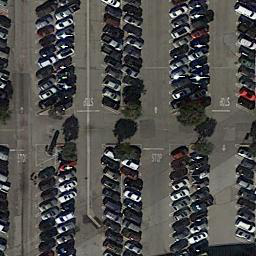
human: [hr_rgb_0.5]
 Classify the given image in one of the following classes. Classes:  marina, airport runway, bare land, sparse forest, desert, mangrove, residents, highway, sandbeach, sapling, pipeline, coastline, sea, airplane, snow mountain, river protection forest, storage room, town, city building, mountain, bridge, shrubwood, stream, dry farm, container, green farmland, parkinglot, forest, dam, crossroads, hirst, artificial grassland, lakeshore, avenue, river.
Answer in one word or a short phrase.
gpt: parkinglot